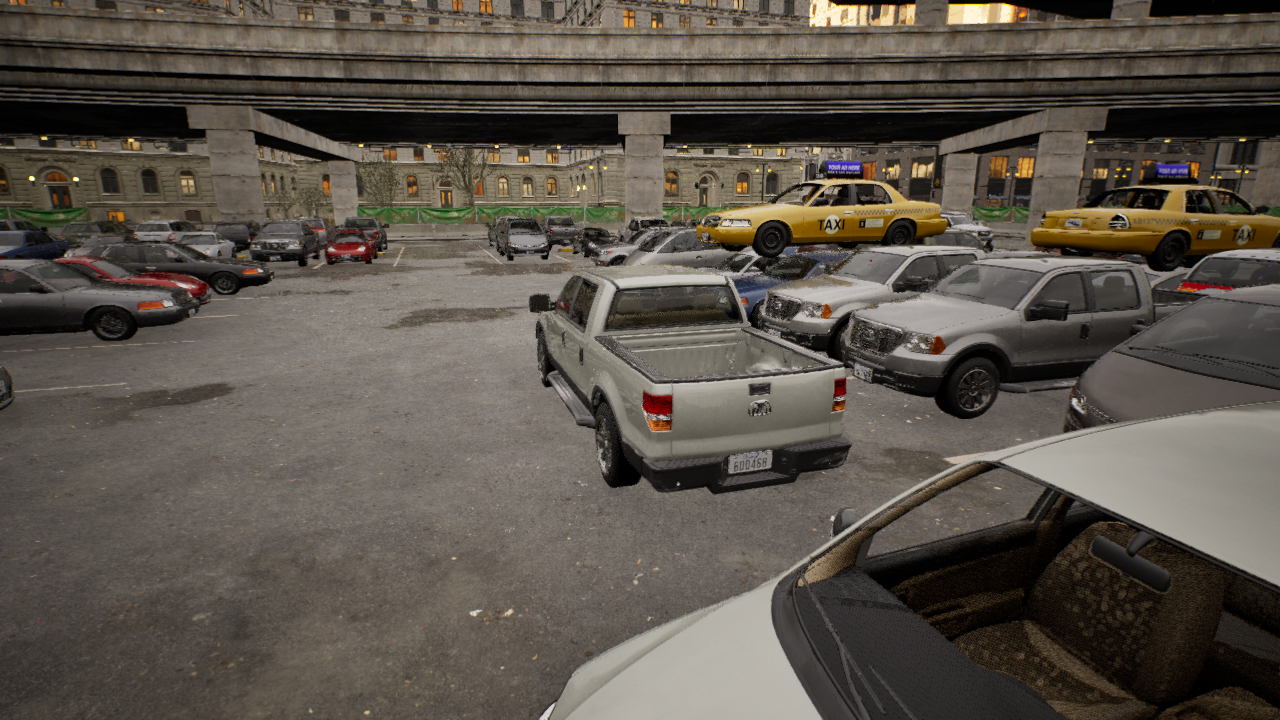
Venue: arterial
Lighting: golden hour
Vehicle rig: pickup